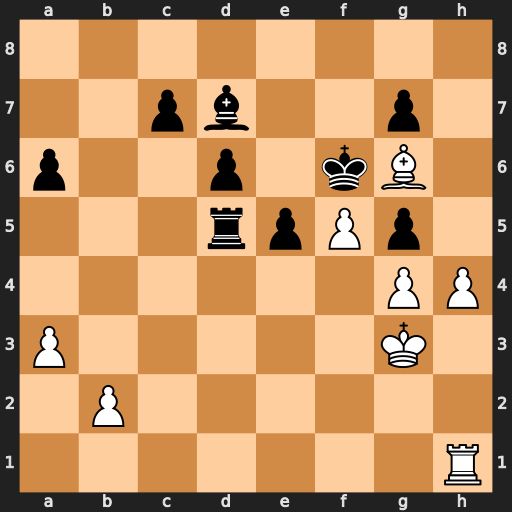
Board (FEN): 8/2pb2p1/p2p1kB1/3rpPp1/6PP/P5K1/1P6/7R
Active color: w
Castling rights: -
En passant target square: -
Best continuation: hxg5+ Kxg5 Rh5+ Kf6 g5+